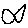
Label: fish